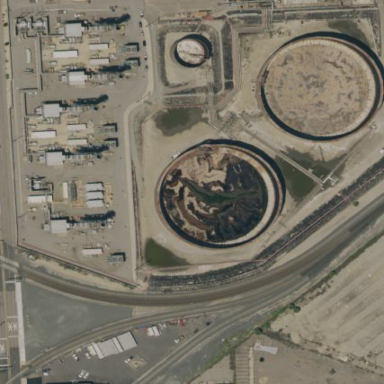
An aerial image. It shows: Building with storage tank.